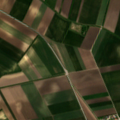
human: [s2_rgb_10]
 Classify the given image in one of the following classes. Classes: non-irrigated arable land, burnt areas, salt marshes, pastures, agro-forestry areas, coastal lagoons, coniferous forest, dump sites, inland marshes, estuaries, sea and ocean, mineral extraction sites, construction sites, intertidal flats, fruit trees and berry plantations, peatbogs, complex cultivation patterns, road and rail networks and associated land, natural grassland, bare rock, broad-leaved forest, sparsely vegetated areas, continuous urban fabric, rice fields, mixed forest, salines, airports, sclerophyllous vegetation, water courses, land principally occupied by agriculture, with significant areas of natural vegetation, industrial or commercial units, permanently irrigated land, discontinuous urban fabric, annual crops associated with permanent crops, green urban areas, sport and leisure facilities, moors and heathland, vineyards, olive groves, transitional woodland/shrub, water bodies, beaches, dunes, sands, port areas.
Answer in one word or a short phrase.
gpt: discontinuous urban fabric, non-irrigated arable land